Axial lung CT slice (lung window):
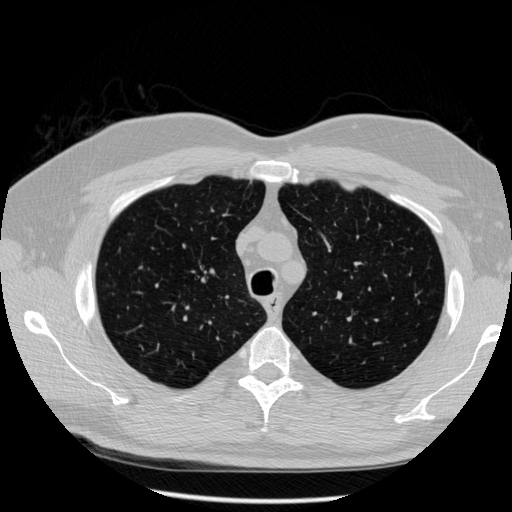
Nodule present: no